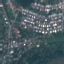
Label: Residential